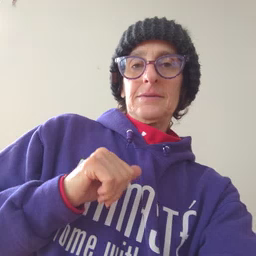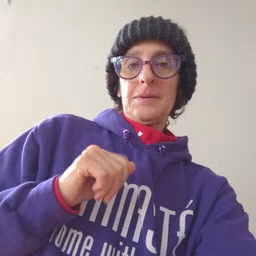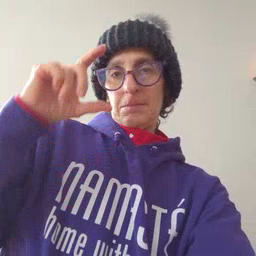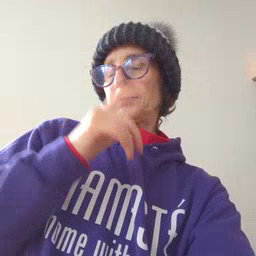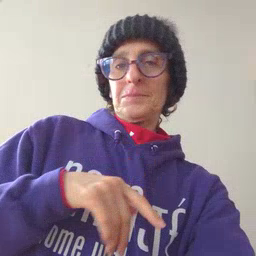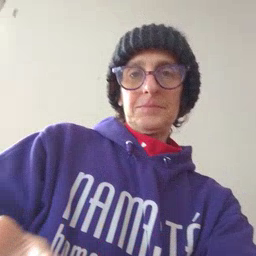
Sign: mom